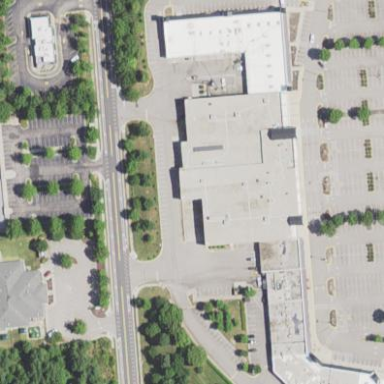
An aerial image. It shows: Commercial building.